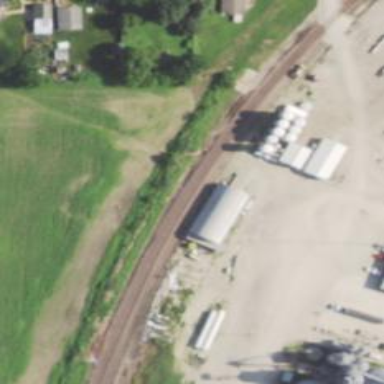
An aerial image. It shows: Railway siding for service.